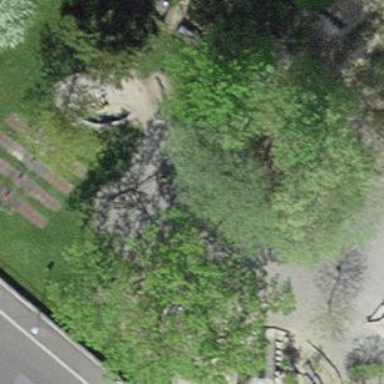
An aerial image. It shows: Playground on grassy land.